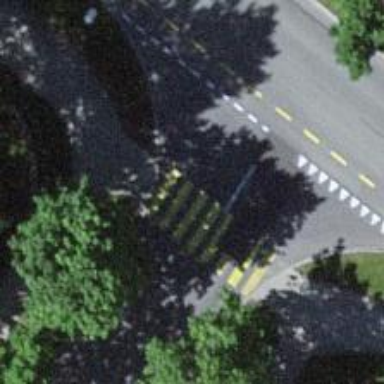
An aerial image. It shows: Unmarked crossing on the road.